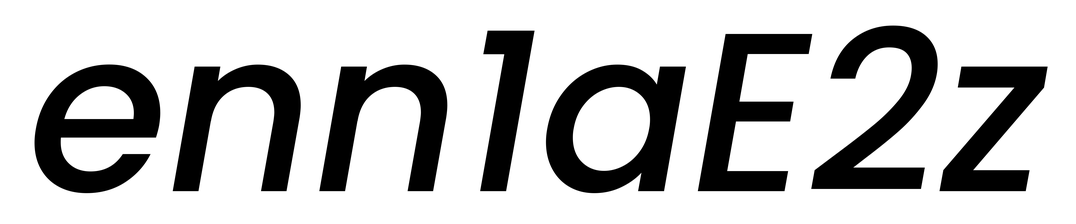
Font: Poppins-MediumItalic